Question: I'm trying to read one text file and create a term document matrix using textmining packages. I can create term document matrix where I need to add each line by line. The problem is that I want to include whole file at a time. What am I missing in the following code? Thanks in advance for any suggestion?
'''
import textmining
def term_document_matrix_roy_1():
'''-----------------------------------------'''
with open("data_set.txt") as f:
reading_file_line = f.readlines() #entire content, return list
print reading_file_line #list
reading_file_info = [item.rstrip('
') for item in reading_file_line]
print reading_file_info
print reading_file_info [1] #list-1
print reading_file_info [2] #list-2
'''-----------------------------------------'''
tdm = textmining.TermDocumentMatrix()
#tdm.add_doc(reading_file_info) #Giving error because of readlines
tdm.add_doc(reading_file_info[0])
tdm.add_doc(reading_file_info[1])
tdm.add_doc(reading_file_info[2])
for row in tdm.rows(cutoff=1):
print row
'''
Sample Text files: "data_set.txt" contain following information:
Lets write some python code
Thus far, this book has mainly discussed the process of ad hoc retrieval.
Along the way we will study some important machine learning techniques.
will be Term Document Matrix, basically how many times one specific word appear.
Output Image: <URL>

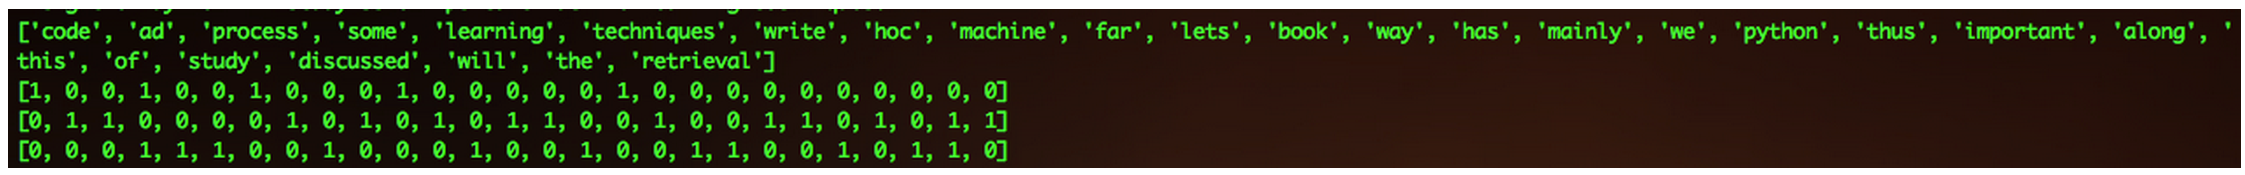
Answer: @Fred Thanks for reply. I want to show as it I showed in the image file. Actually the same result I able to produce using following code, but I want each line as separate matrix not one matrix.
'''
with open("txt_files/input_data_set.txt") as f:
reading_file_info = f.read()#reading lines exact content
reading_file_info=f.read
tdm = textmining.TermDocumentMatrix()
tdm.add_doc(reading_file_info)
tdm.write_csv('txt_files/input_data_set_result.txt', cutoff=1)
for row in tdm.rows(cutoff=1):
print row
'''
What I'm trying is reading a text file and create a term document matrix.